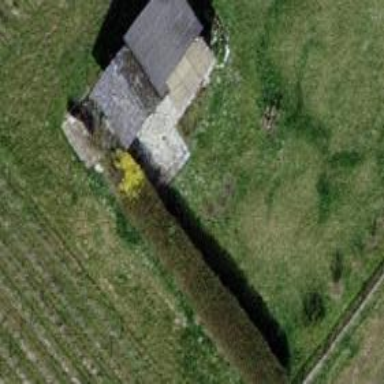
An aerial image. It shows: Shed.